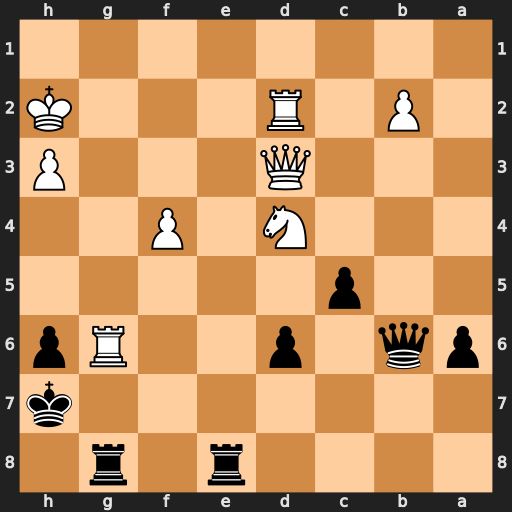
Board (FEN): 4r1r1/7k/pq1p2Rp/2p5/3N1P2/3Q3P/1P1R3K/8
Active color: b
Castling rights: -
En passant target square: -
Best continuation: Rxg6 f5 Rf6